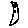
Label: moon